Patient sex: M
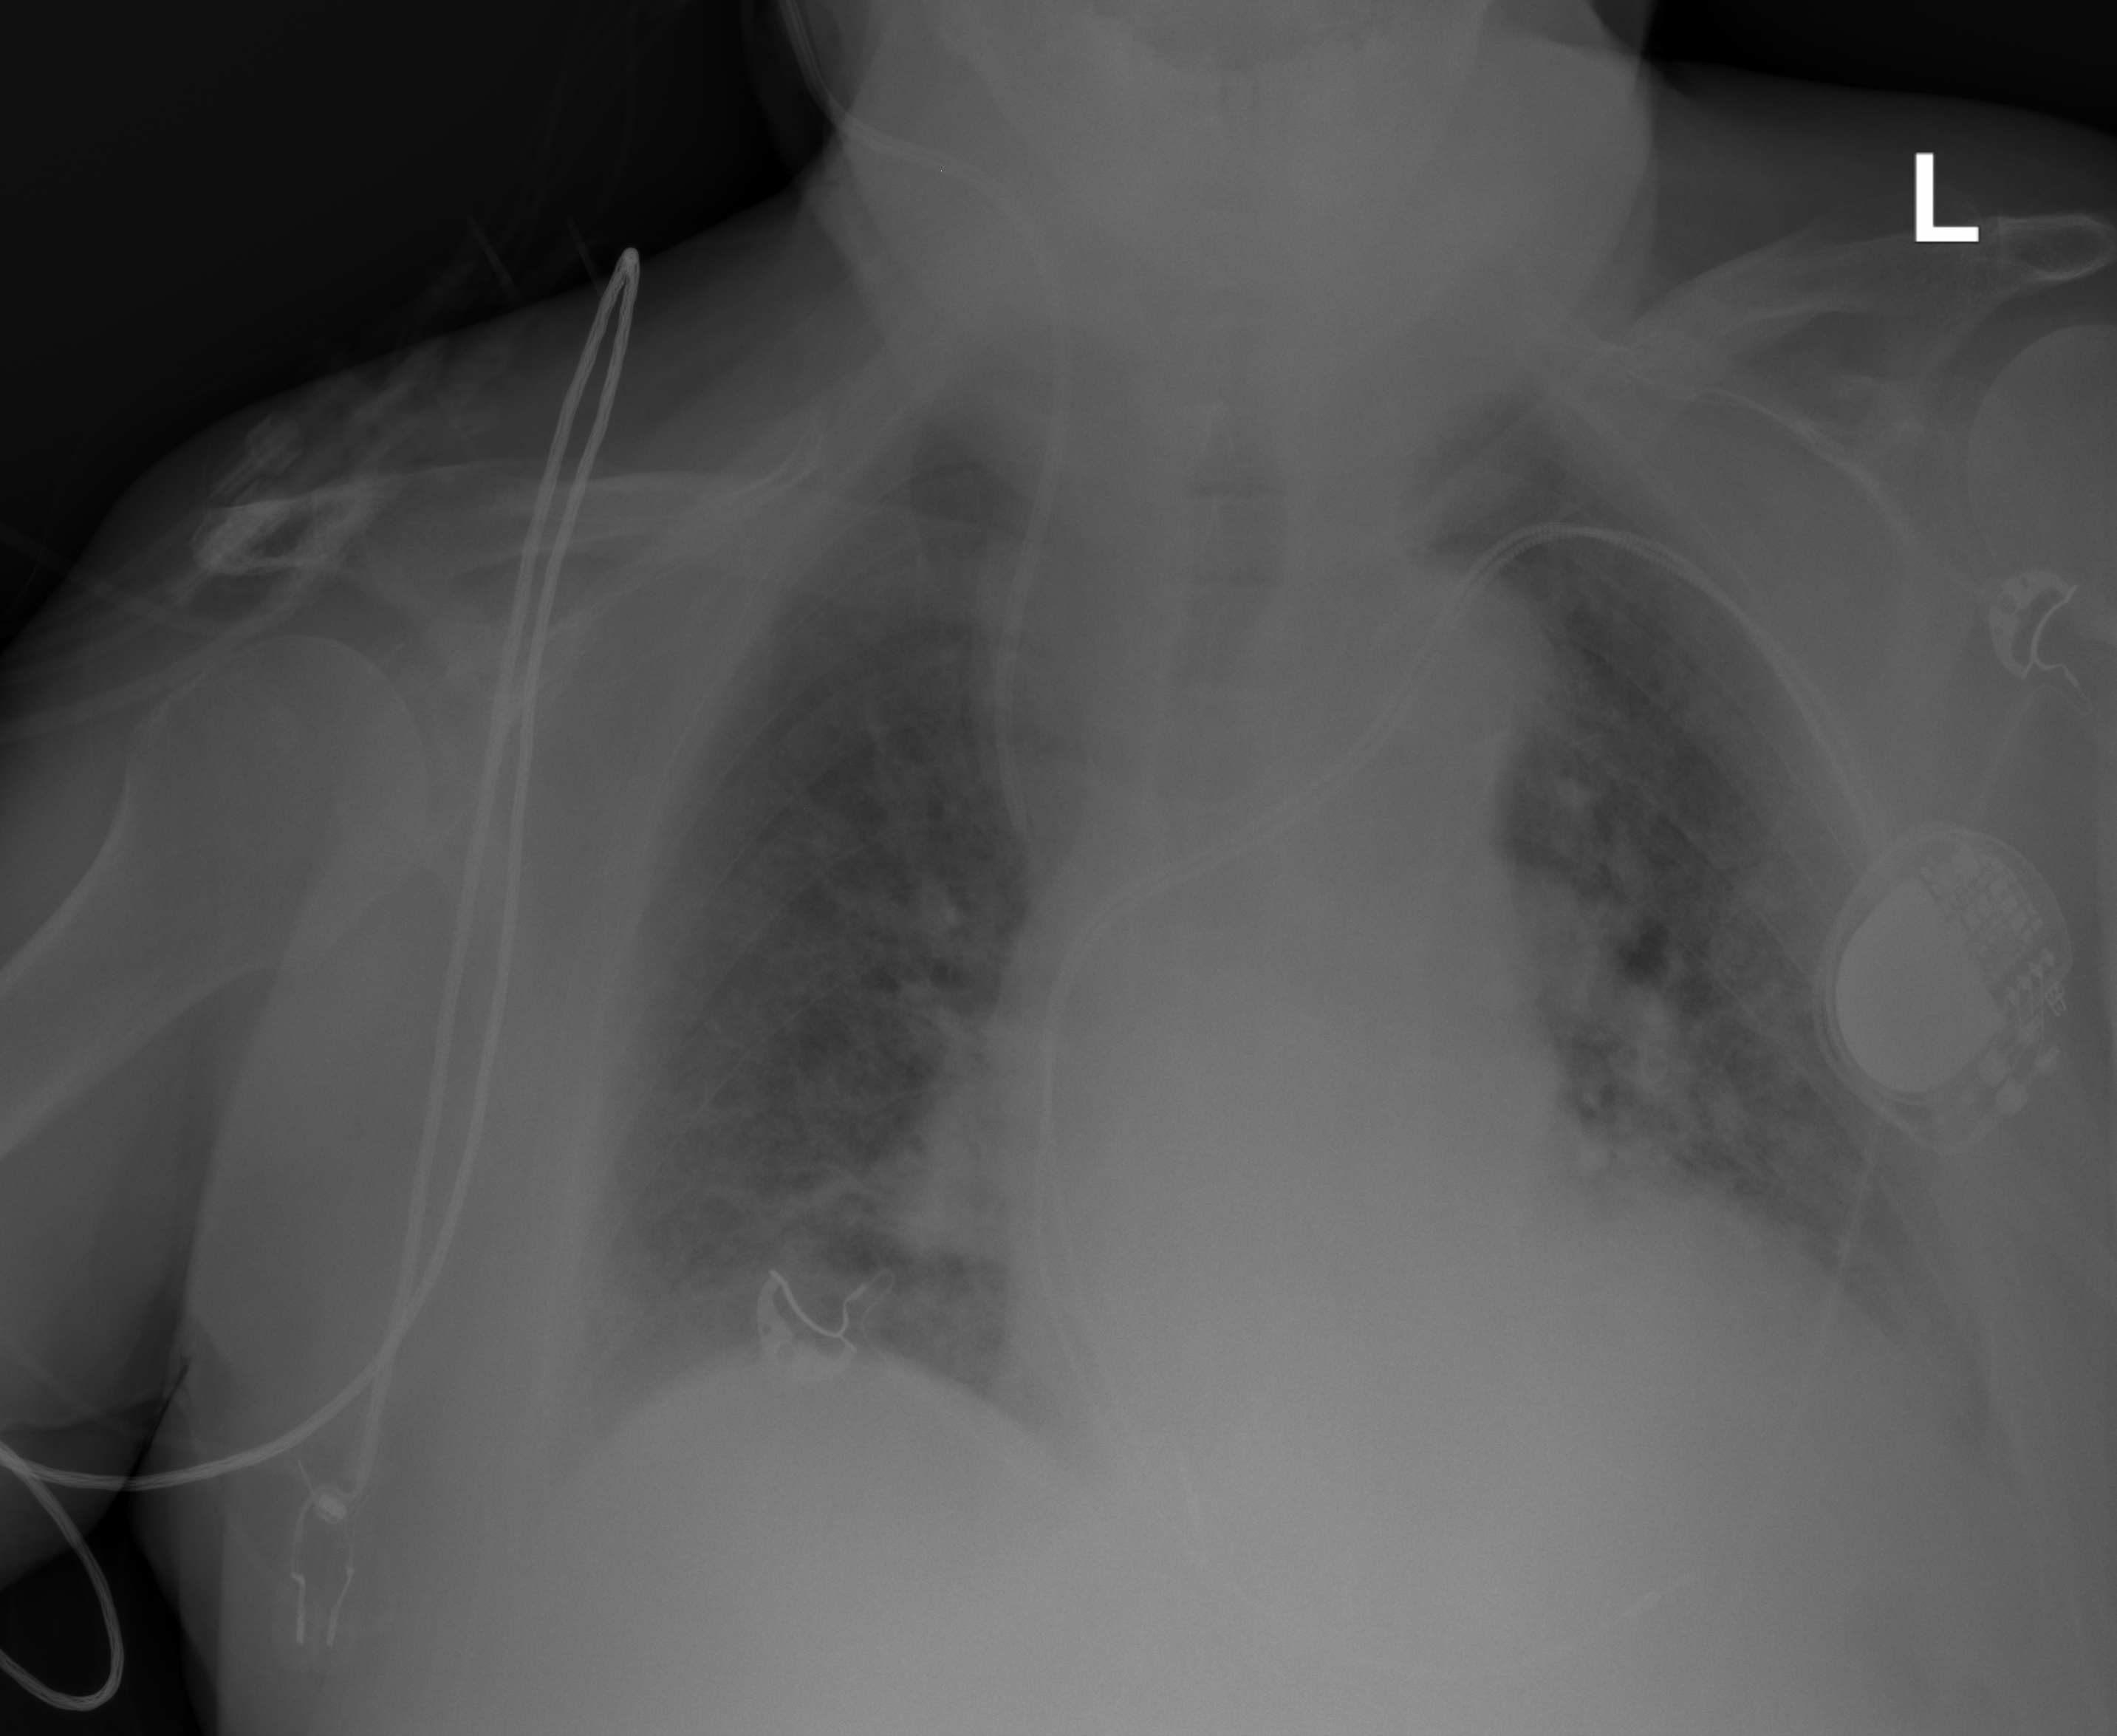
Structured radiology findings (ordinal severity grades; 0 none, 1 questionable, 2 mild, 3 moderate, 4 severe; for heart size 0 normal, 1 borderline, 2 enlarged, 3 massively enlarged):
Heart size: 2
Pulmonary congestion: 2
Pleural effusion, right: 0
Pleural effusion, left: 2
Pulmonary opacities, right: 2
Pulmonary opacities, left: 2
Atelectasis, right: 2
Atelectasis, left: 0